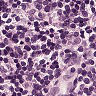
Metastatic tissue present: no